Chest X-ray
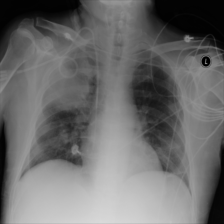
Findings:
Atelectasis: negative
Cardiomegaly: negative
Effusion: negative
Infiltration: positive
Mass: positive
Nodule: negative
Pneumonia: negative
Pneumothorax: negative
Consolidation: negative
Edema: negative
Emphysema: negative
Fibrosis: negative
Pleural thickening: negative
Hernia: negative